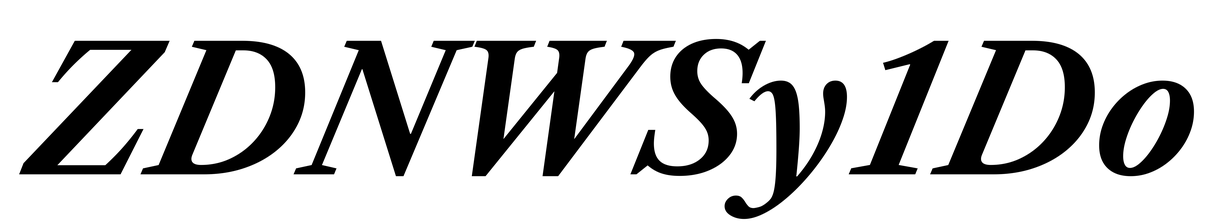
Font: LibreCaslonText-Italic_Bold_Italic